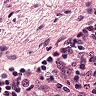
Metastatic tissue present: no